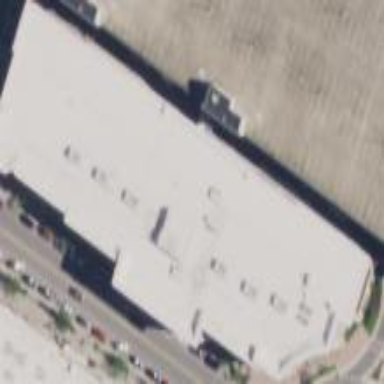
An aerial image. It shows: Building.